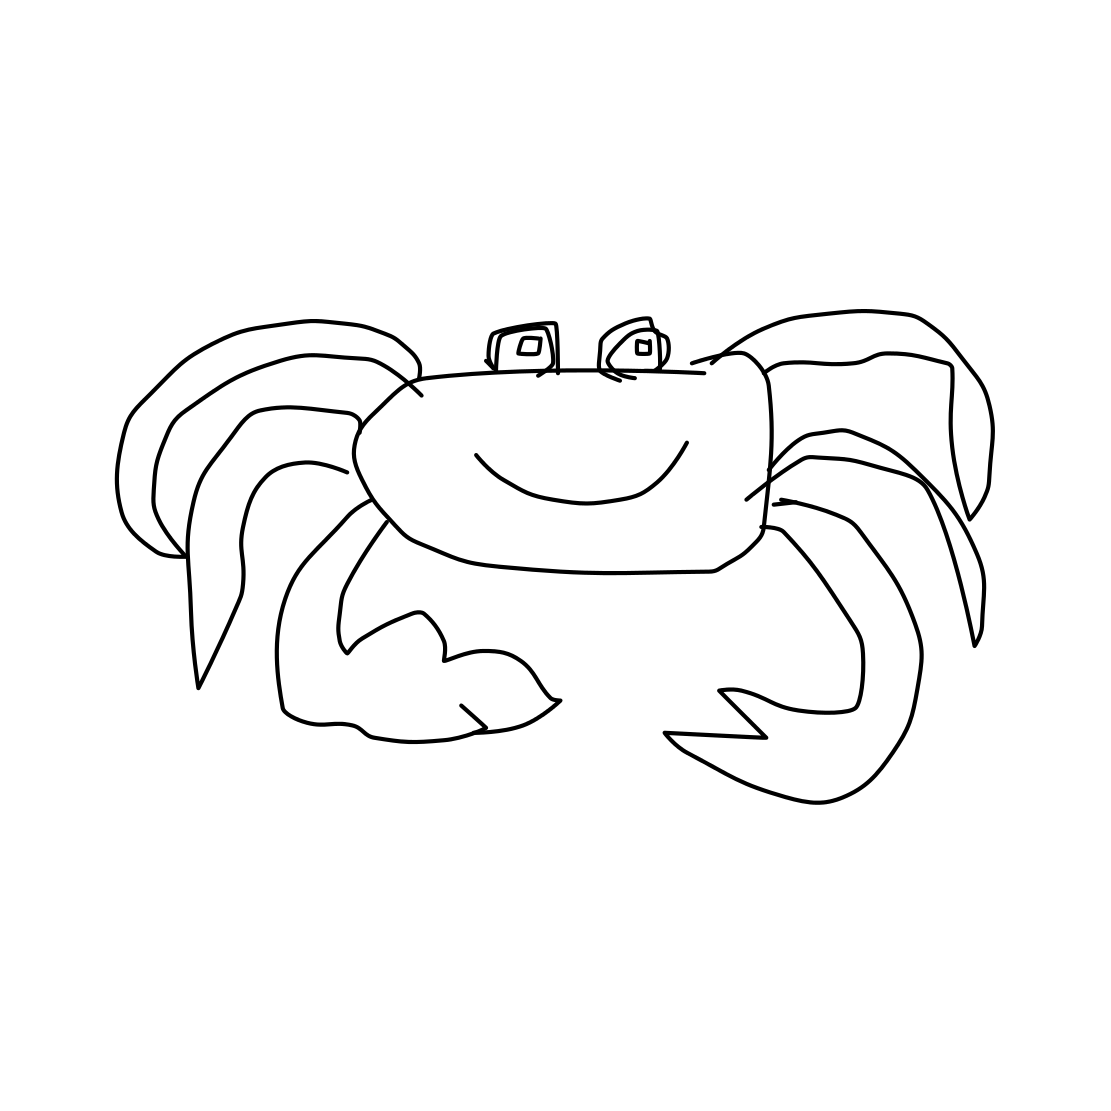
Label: crab